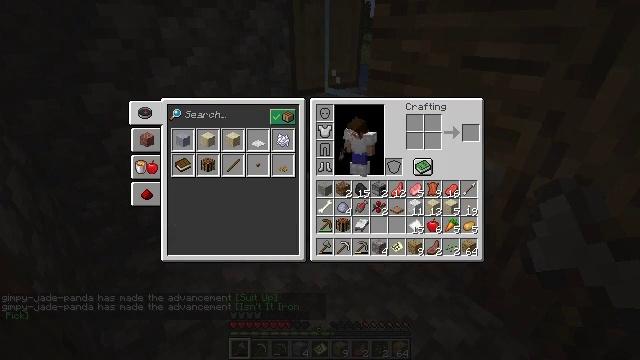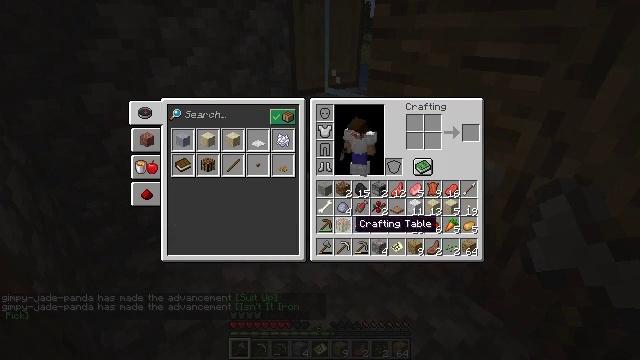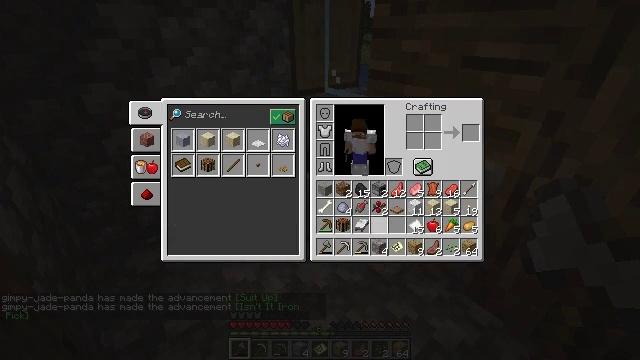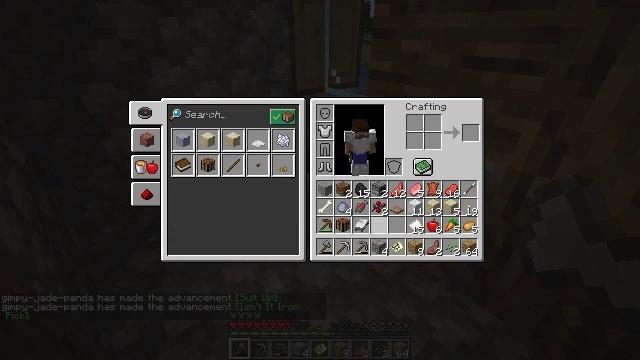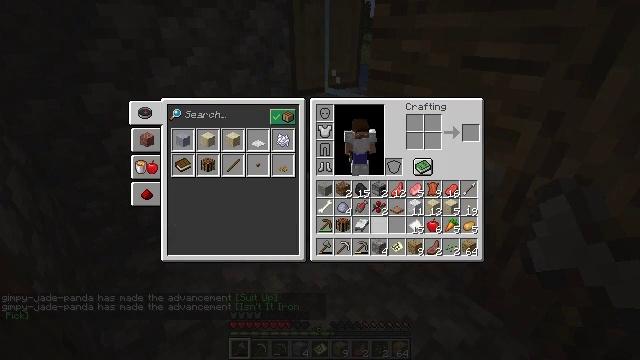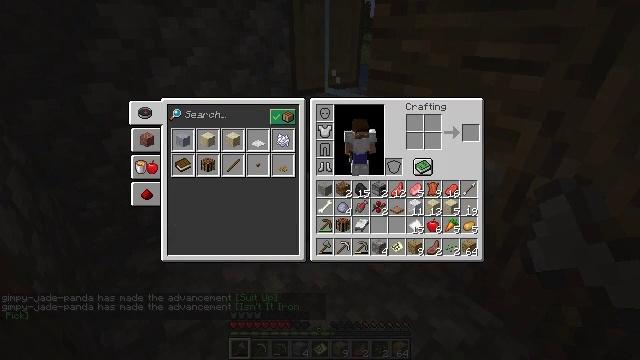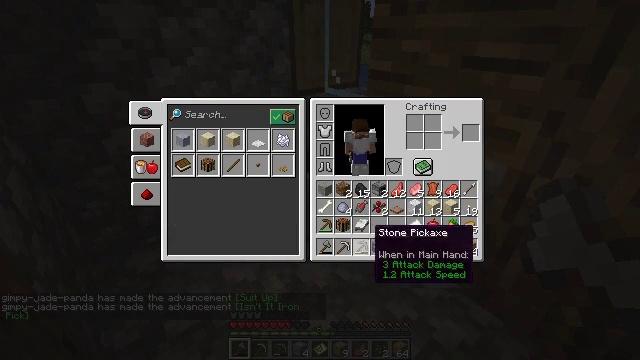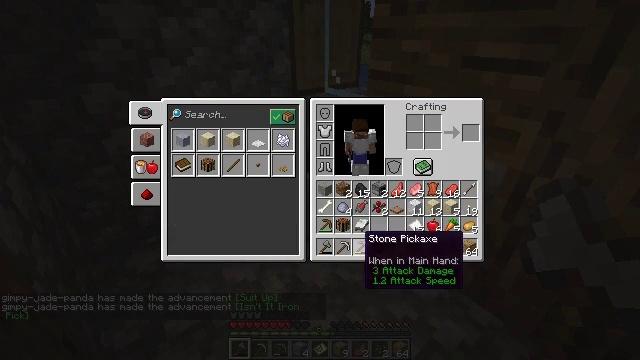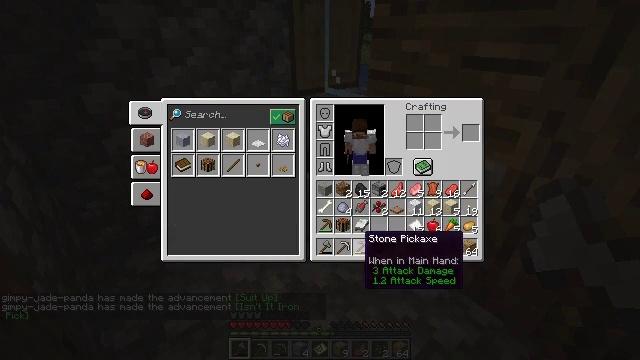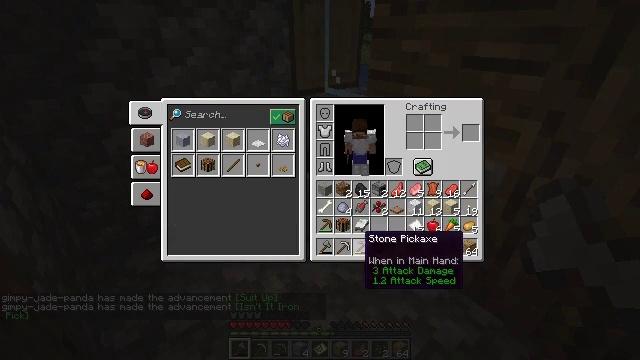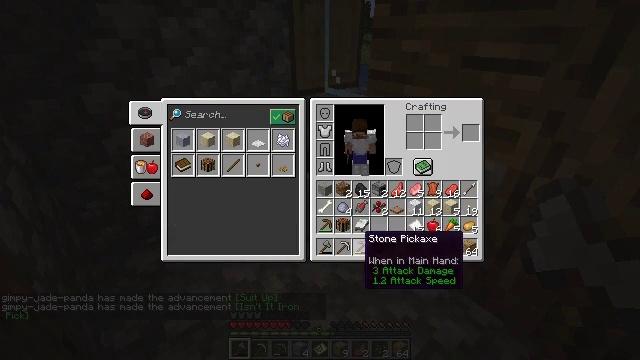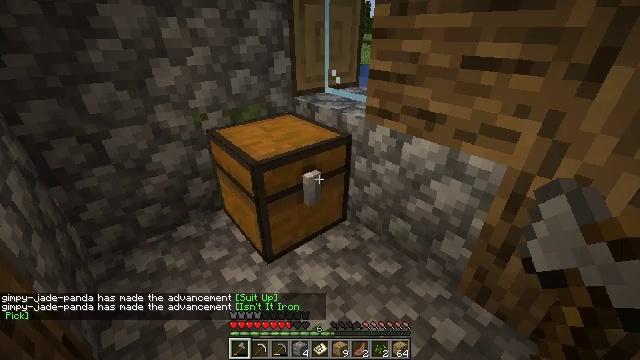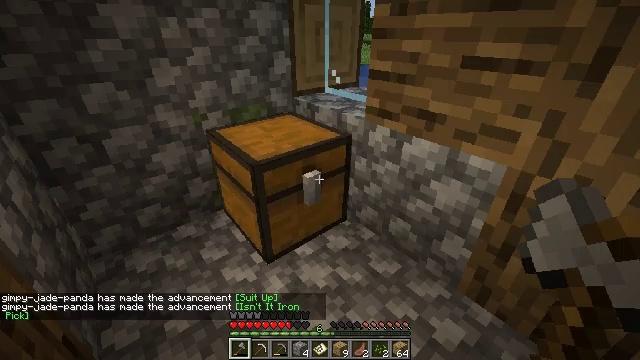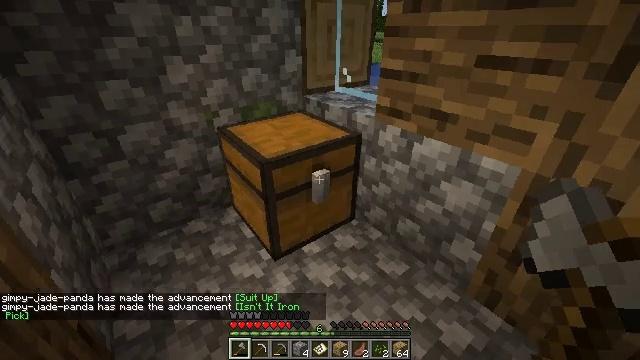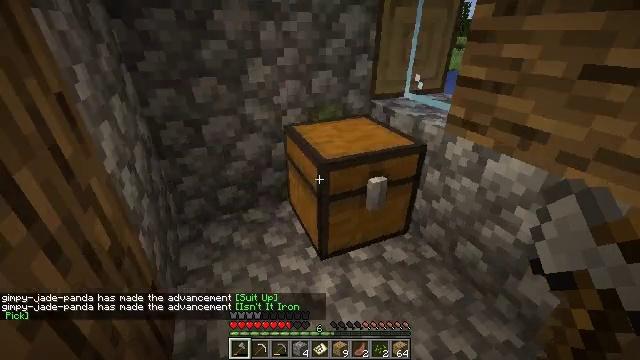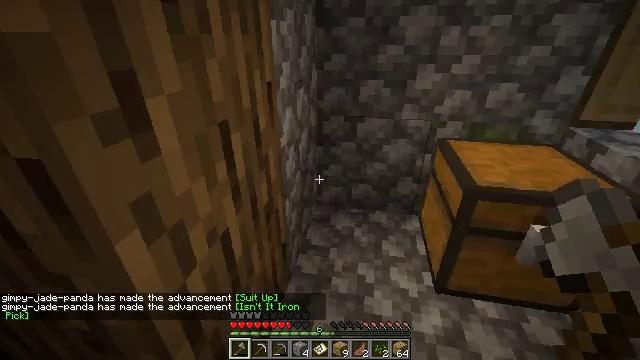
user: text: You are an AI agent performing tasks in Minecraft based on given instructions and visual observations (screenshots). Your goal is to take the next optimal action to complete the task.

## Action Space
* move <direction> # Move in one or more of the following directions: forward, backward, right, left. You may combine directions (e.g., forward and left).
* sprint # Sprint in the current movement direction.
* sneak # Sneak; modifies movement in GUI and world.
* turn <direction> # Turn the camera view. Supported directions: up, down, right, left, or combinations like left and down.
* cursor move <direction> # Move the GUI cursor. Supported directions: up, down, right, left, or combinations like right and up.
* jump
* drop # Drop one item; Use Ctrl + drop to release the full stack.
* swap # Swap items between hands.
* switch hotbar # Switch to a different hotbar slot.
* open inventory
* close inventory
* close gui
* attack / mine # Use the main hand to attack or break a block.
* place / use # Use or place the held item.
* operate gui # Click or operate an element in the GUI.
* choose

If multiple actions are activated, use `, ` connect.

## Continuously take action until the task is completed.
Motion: motion action
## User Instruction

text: Mine the grindstone block.
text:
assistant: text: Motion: cursor move right
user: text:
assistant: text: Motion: cursor move right
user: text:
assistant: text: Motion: no_op
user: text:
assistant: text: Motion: no_op
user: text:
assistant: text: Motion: no_op
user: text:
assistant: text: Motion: cursor move down
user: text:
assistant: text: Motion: cursor move left
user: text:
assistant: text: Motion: no_op
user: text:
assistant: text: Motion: no_op
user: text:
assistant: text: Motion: no_op
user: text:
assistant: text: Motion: close inventory
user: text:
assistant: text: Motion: close inventory
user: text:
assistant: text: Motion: turn left, close inventory
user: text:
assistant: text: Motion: turn left, close inventory
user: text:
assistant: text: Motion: turn left
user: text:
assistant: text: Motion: turn left
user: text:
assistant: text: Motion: turn left and up
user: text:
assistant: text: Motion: turn left and up
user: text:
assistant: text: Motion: turn left and up
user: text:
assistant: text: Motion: turn left and up
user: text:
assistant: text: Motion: no_op
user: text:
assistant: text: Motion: no_op
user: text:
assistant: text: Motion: no_op
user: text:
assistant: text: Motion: move forward
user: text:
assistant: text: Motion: move forward, turn left
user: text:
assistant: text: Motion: move forward, turn left and up
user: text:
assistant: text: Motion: move forward, turn left and up
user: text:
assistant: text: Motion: move forward, turn left and up
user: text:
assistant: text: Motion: turn left and up, use / place
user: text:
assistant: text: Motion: turn left, use / place